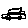
Label: car